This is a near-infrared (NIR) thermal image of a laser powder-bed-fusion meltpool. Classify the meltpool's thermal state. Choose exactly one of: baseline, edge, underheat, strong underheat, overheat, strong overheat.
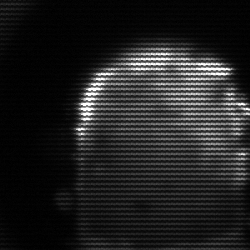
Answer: baseline